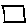
Label: square